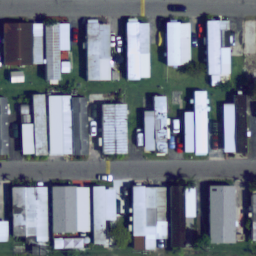
Label: residential